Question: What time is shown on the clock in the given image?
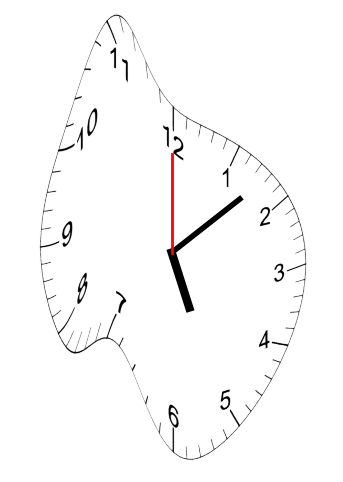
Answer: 05:08:00